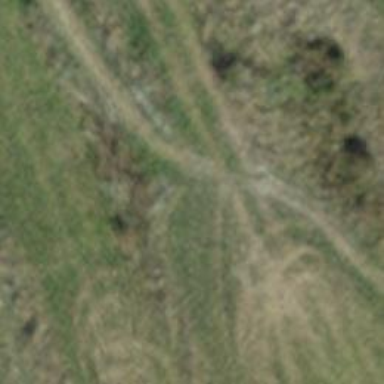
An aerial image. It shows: Unpaved path.